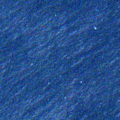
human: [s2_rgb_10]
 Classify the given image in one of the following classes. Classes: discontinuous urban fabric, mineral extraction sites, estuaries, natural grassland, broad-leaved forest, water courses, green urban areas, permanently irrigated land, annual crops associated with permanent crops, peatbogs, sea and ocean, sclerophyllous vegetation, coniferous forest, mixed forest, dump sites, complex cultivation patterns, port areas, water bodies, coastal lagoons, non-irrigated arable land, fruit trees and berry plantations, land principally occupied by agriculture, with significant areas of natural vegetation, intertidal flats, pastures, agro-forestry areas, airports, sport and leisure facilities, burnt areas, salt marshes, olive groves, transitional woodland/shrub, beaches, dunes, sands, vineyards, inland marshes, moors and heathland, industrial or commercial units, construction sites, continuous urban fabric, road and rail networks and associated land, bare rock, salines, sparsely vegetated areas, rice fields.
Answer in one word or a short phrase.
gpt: sea and ocean